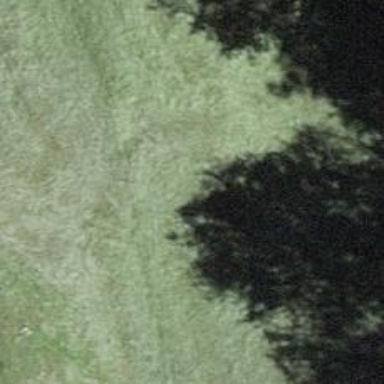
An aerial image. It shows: Path covered with grass.